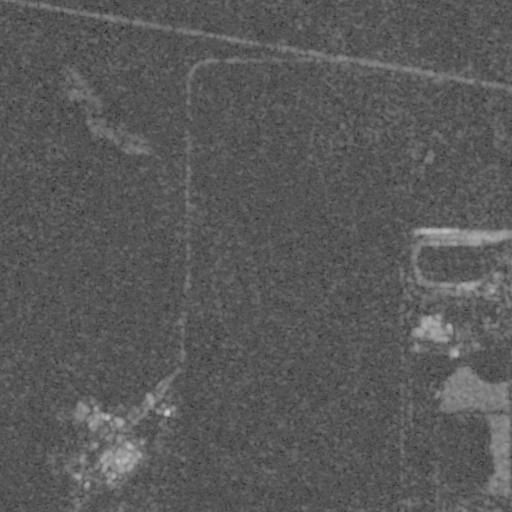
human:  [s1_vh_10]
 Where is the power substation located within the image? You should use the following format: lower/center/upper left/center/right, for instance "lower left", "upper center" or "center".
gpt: The power substation is located in the lower left of the image.
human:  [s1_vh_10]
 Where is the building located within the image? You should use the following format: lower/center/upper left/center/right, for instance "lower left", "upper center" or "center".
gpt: There is no building in the image.

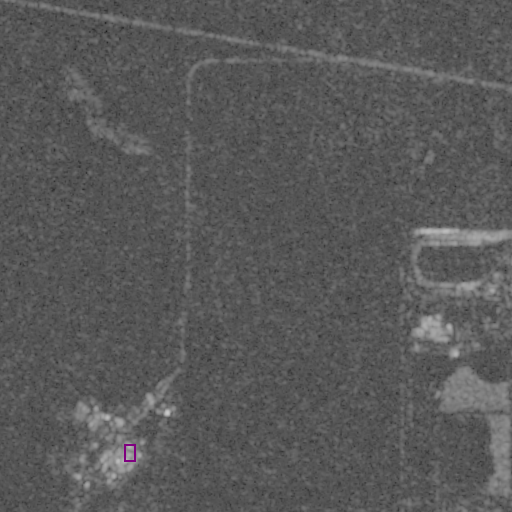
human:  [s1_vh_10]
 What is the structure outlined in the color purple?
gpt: The structure outlined in purple is a building.
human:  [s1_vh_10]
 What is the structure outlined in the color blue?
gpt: There is no blue outline.